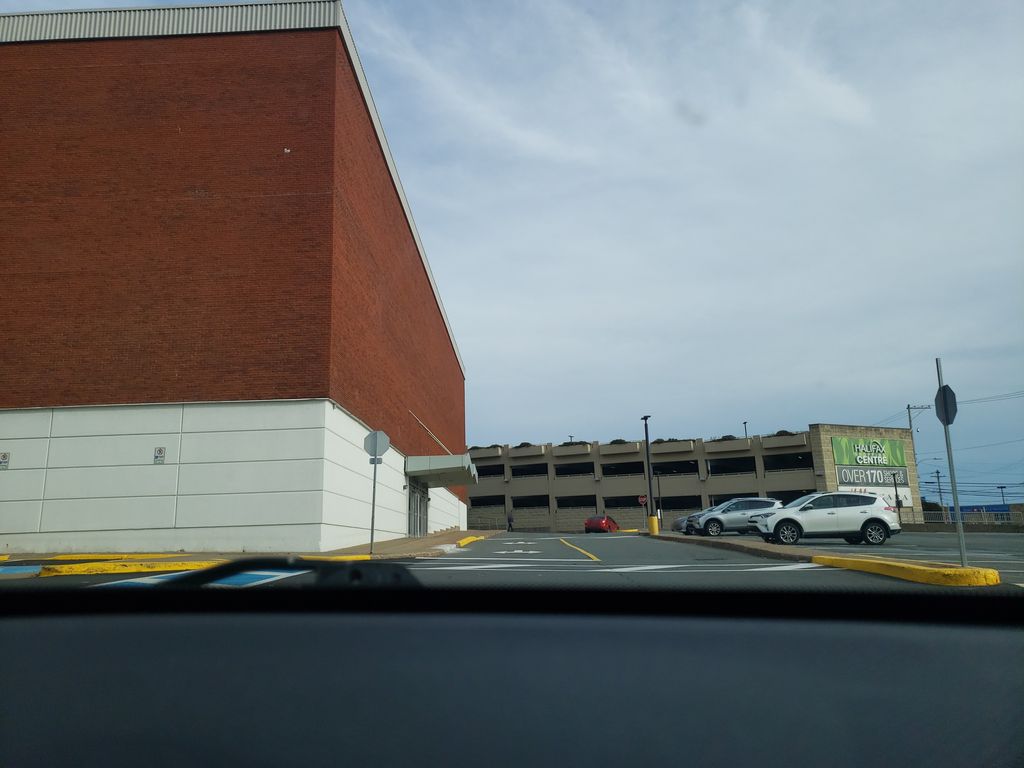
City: halifax